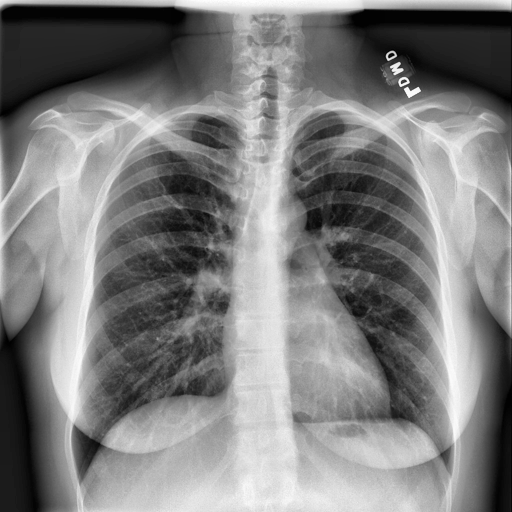
Finding: NORMAL